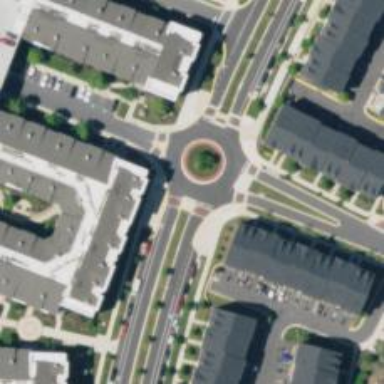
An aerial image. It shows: Residential road that intersects with roundabout.